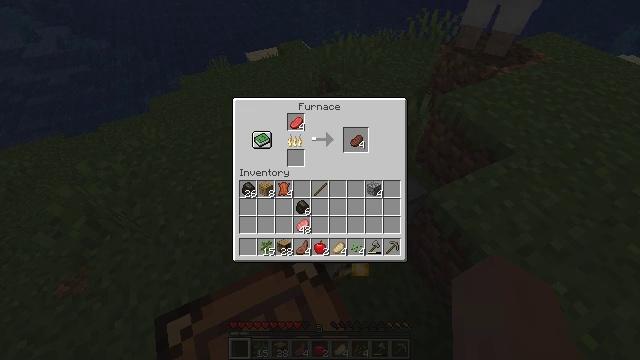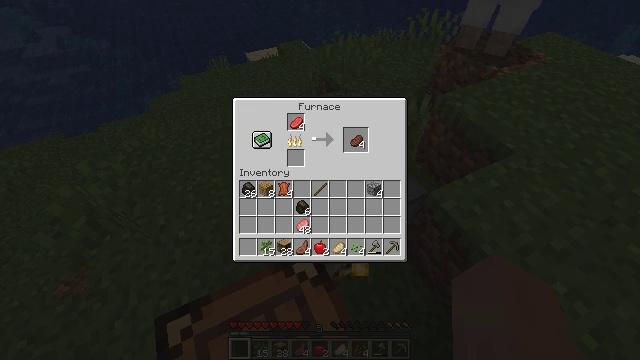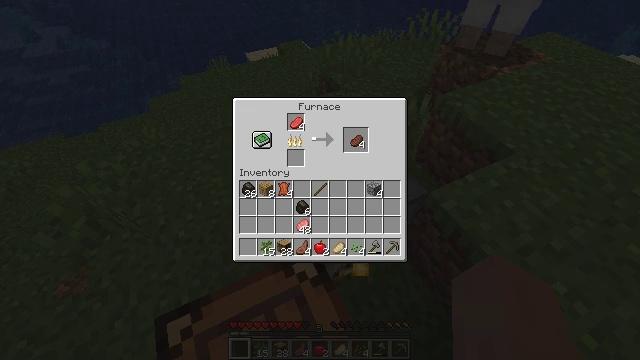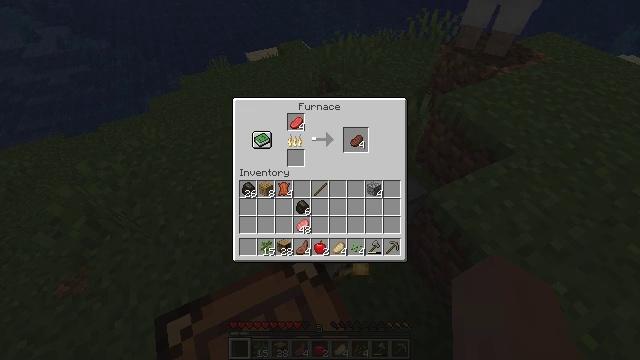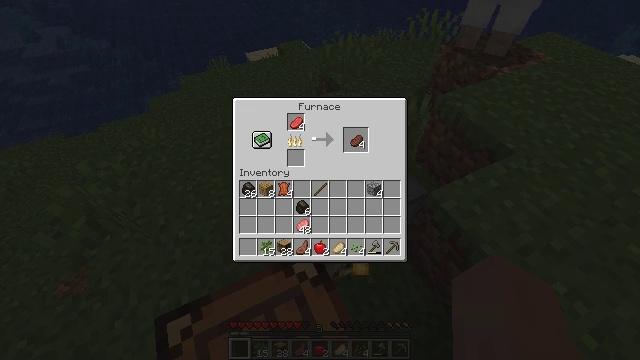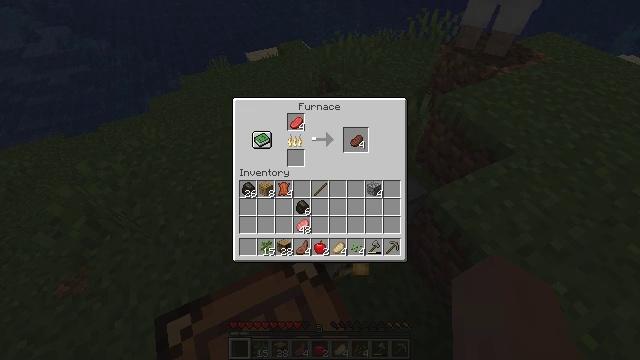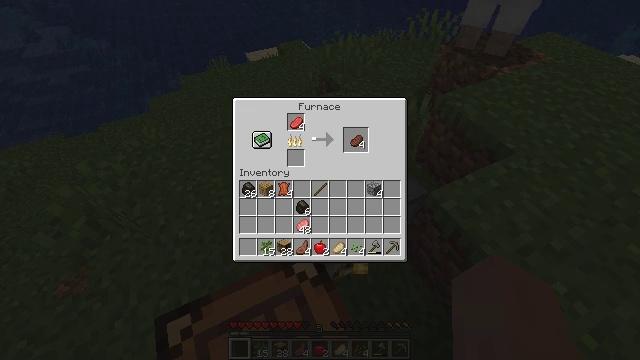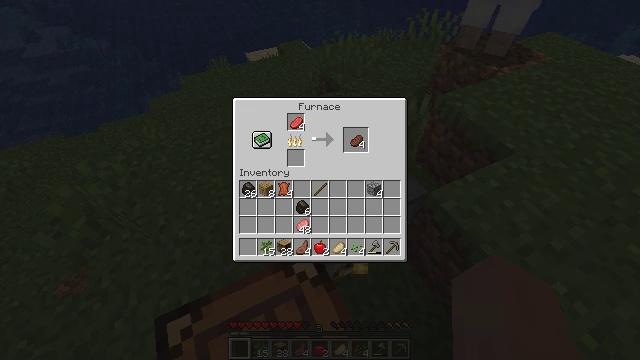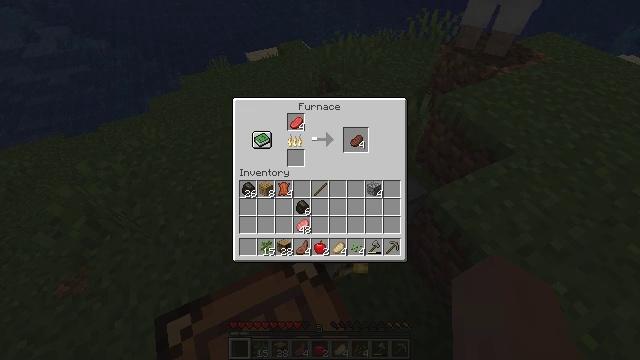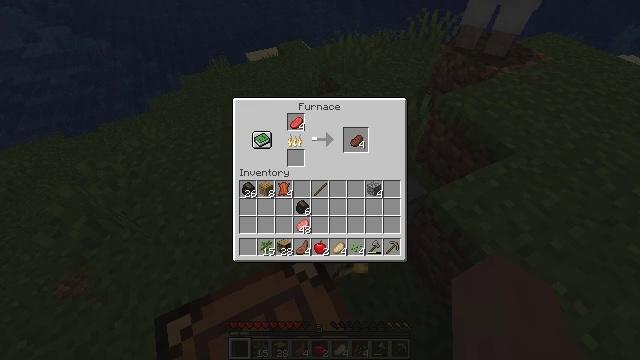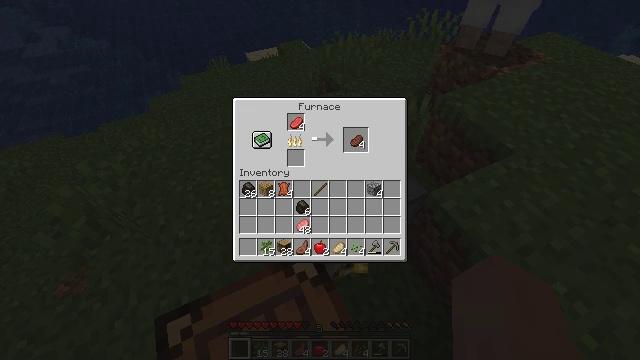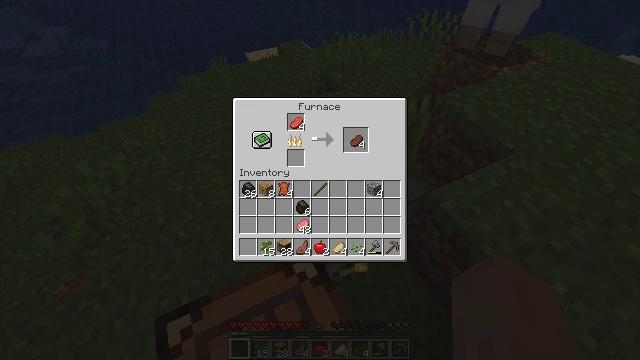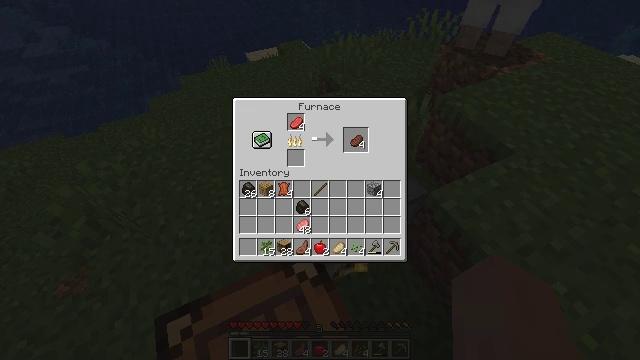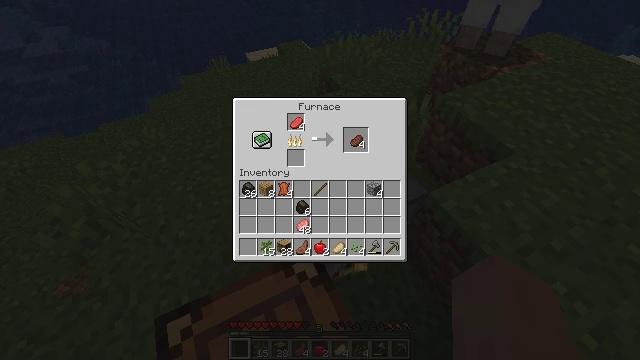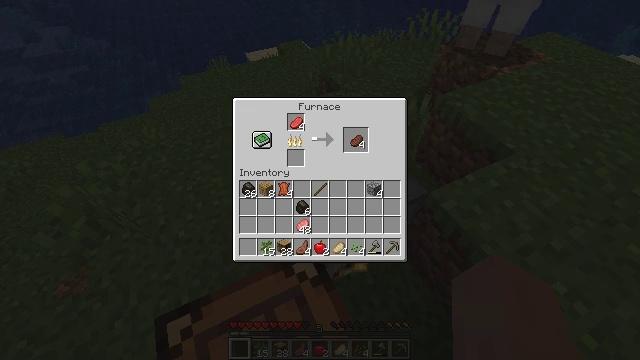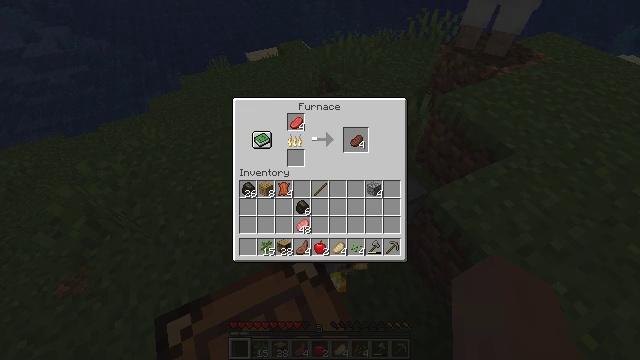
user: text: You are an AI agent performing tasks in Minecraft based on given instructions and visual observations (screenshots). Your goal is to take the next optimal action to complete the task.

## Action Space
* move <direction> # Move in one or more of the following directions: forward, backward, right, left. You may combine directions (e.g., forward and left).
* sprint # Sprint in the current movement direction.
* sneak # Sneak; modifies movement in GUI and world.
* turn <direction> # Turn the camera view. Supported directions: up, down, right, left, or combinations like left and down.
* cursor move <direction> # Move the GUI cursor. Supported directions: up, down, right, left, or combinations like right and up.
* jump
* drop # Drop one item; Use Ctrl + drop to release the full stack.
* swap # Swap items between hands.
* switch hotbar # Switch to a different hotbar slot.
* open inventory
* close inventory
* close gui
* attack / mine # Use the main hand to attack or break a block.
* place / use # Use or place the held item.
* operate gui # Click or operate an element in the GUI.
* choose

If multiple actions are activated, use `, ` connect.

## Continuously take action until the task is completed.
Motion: motion action
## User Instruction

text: Heat raw beef in the furnace to cook it.
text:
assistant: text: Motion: no_op
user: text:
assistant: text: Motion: no_op
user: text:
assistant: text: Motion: no_op
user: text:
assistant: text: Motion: no_op
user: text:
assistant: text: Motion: no_op
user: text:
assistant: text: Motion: no_op
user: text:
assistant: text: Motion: no_op
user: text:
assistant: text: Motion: no_op
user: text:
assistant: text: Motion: no_op
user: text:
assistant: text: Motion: no_op
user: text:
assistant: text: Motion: no_op
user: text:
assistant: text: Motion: no_op
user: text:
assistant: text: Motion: no_op
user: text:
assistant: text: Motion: no_op
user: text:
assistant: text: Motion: no_op
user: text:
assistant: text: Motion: no_op
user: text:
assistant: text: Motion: no_op
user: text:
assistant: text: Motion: no_op
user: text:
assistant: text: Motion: no_op
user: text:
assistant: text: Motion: no_op
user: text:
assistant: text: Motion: no_op
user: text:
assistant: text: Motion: no_op
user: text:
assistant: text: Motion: no_op
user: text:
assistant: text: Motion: no_op
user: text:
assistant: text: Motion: no_op
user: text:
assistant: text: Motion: no_op
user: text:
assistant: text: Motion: no_op
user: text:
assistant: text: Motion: no_op
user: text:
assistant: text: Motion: no_op
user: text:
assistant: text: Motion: no_op